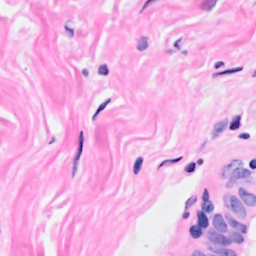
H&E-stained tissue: Breast